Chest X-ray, PA view. Patient: 25 years old, sex F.
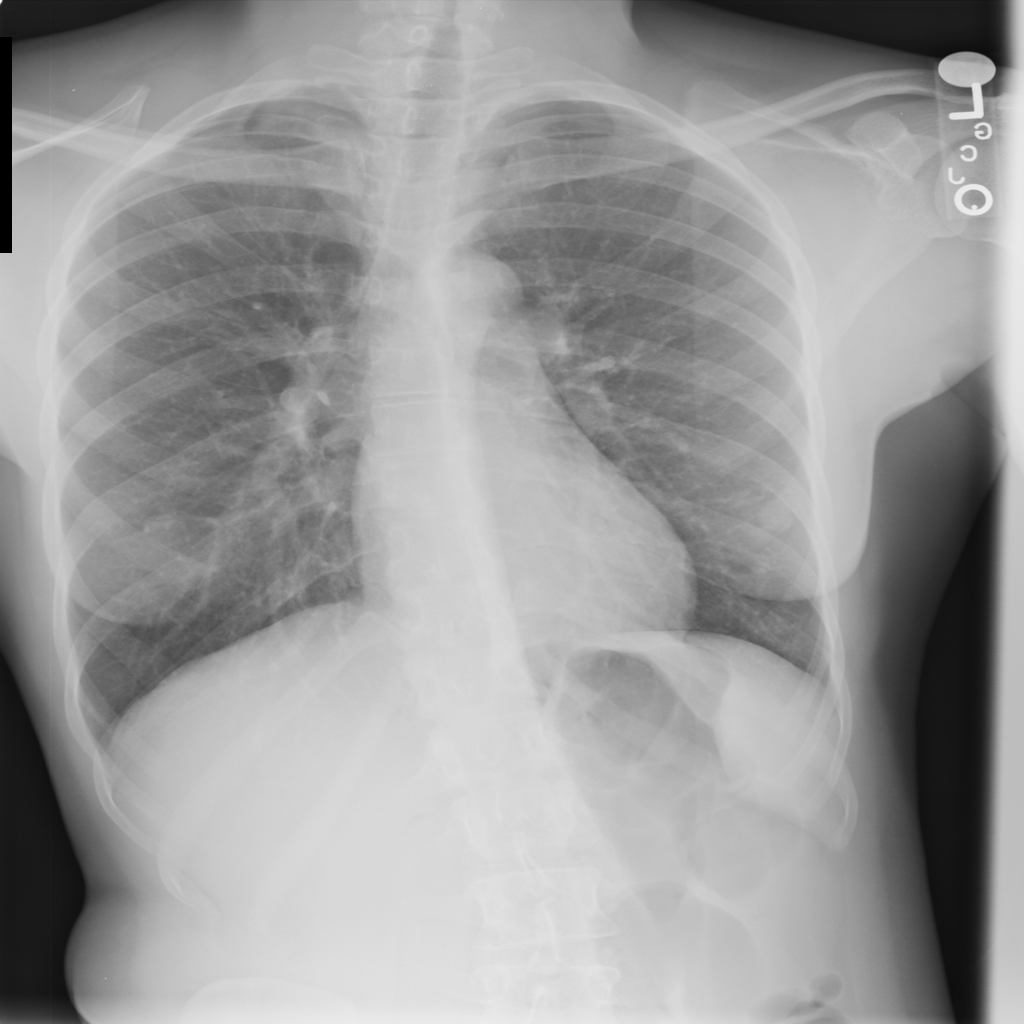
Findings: No Finding